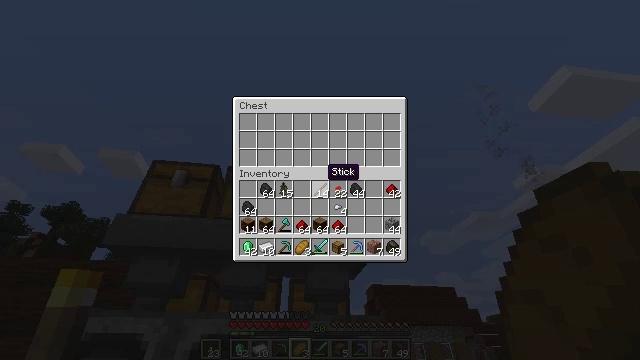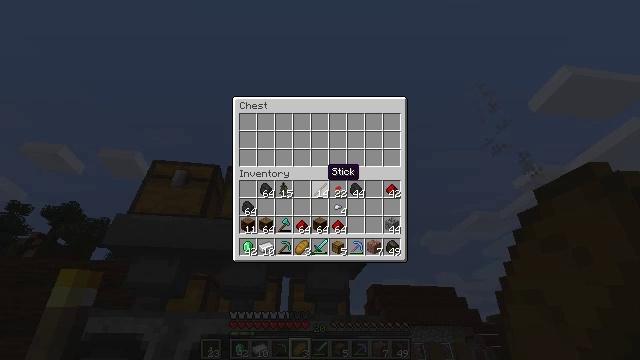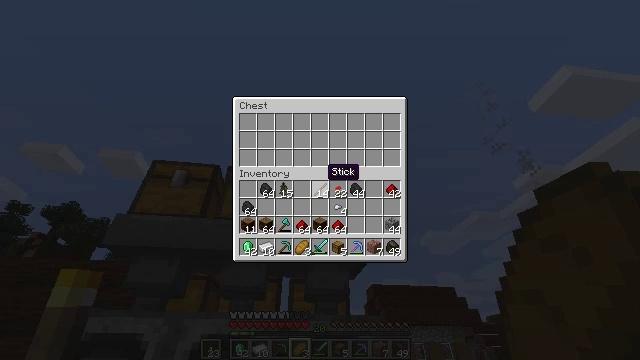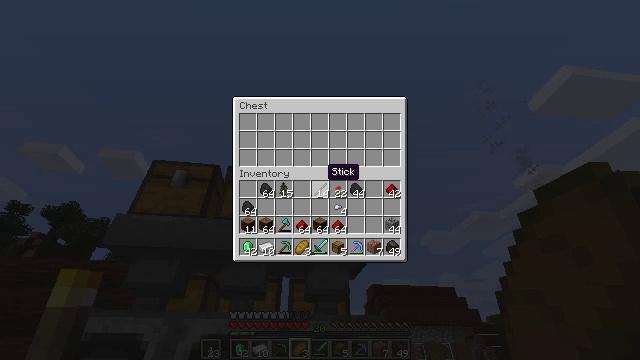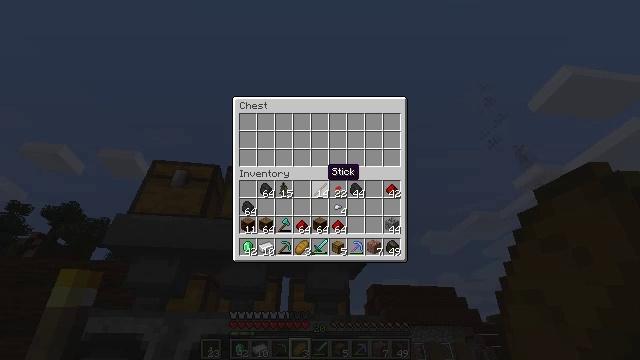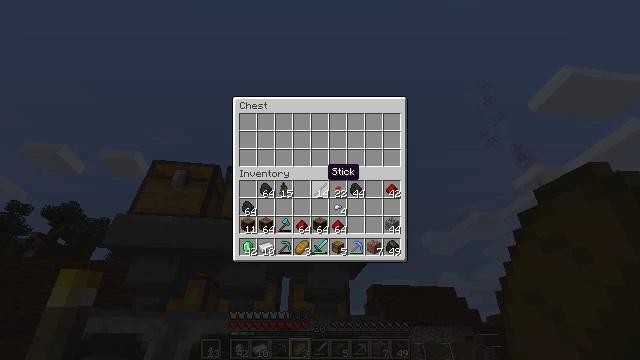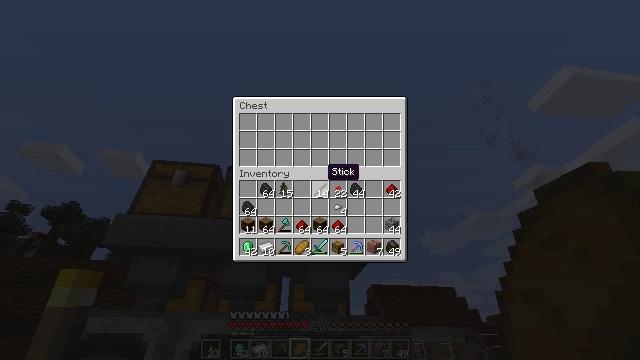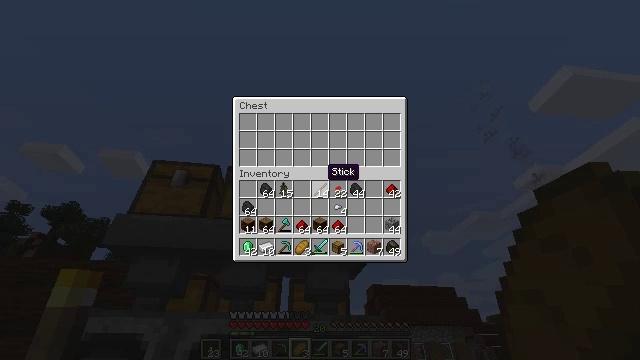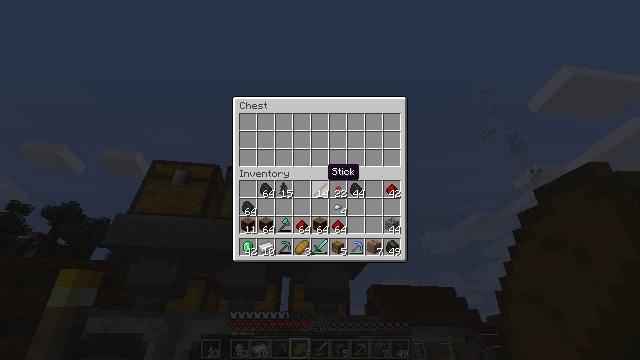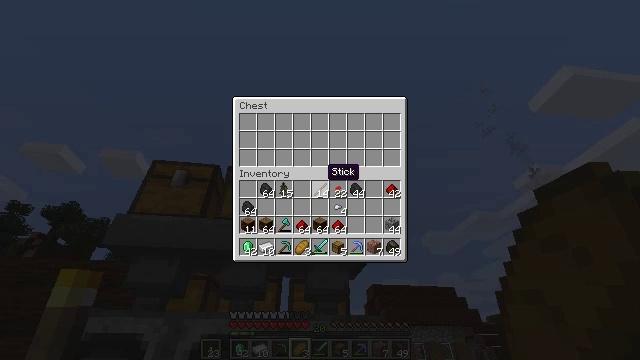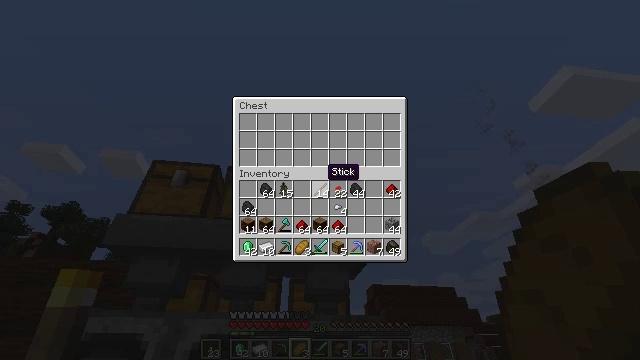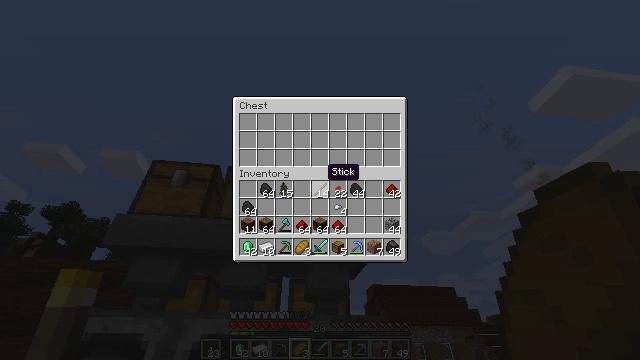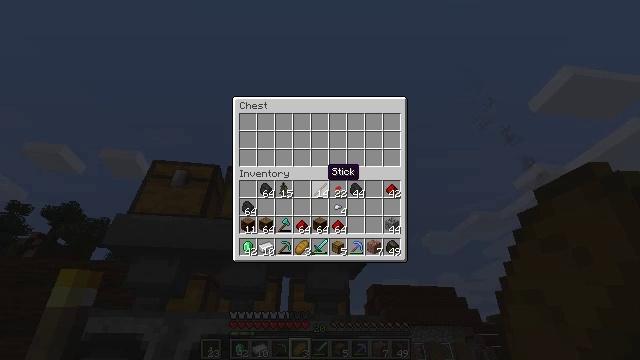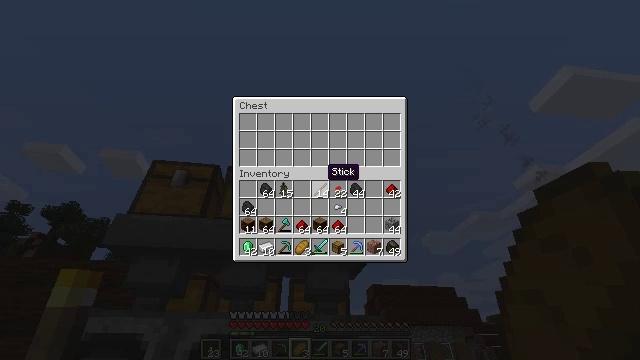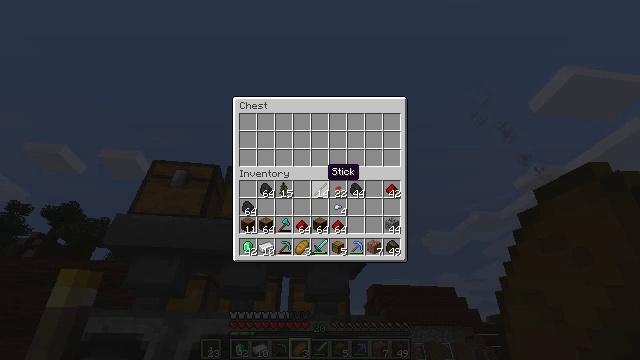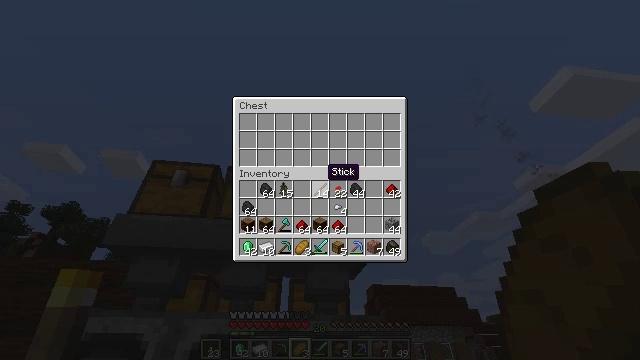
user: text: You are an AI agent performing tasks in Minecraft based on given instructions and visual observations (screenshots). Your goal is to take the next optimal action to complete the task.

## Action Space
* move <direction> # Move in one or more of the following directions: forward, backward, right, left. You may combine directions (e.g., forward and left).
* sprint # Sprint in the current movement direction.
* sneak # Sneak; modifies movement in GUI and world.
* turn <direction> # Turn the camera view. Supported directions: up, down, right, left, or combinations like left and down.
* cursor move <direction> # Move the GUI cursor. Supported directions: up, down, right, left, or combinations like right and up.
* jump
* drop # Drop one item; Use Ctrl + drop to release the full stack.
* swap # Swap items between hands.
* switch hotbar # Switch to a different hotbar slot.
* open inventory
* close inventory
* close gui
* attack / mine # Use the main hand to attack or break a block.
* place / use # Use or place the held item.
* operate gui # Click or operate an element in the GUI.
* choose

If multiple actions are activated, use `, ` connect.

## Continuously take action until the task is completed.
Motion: motion action
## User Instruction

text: Get an emerald by using the crafting table.
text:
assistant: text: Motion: no_op
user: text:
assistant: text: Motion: no_op
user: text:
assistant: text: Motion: no_op
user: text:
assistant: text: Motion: no_op
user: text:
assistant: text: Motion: no_op
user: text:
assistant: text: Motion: no_op
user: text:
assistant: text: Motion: no_op
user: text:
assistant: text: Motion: no_op
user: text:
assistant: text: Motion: no_op
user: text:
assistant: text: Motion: no_op
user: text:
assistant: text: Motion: no_op
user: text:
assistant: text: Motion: no_op
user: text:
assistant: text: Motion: no_op
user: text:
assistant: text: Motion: no_op
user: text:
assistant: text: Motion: no_op
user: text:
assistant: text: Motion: no_op
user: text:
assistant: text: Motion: no_op
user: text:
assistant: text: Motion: no_op
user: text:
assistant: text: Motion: no_op
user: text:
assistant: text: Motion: no_op
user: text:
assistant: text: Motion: no_op
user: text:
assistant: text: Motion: no_op
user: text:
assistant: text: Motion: no_op
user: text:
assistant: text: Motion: no_op
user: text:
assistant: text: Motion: no_op
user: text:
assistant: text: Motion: no_op
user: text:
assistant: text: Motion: no_op
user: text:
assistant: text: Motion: no_op
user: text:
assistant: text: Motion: no_op
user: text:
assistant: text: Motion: no_op